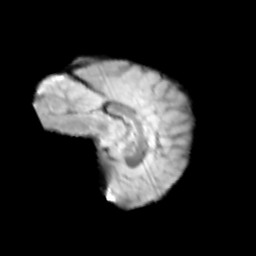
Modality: T2w
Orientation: sagittal
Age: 10
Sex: female
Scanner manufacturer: siemens
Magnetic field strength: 3 T
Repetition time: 3.8 s
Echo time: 0.07 s